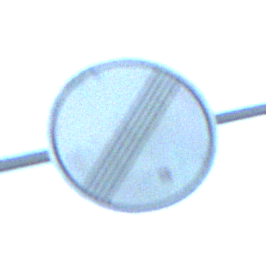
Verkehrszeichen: EndeSaemtlicherBegrenzungen
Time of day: MorningAfternoon
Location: Outdoor (Nature)
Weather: Clear
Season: NotSpecified
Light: Natural